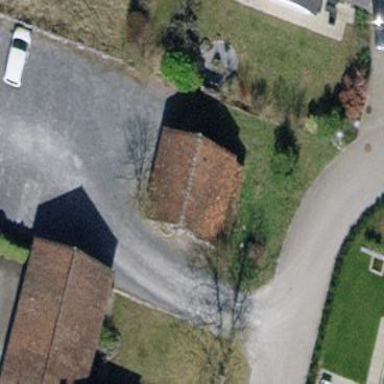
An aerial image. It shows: Shed.